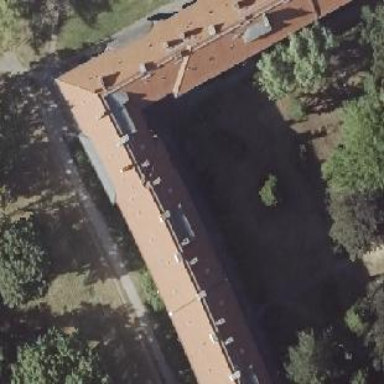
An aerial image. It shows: Apartment building with hipped roof.